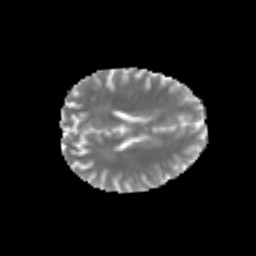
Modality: MD
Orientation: axial
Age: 25
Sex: male
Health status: healthy